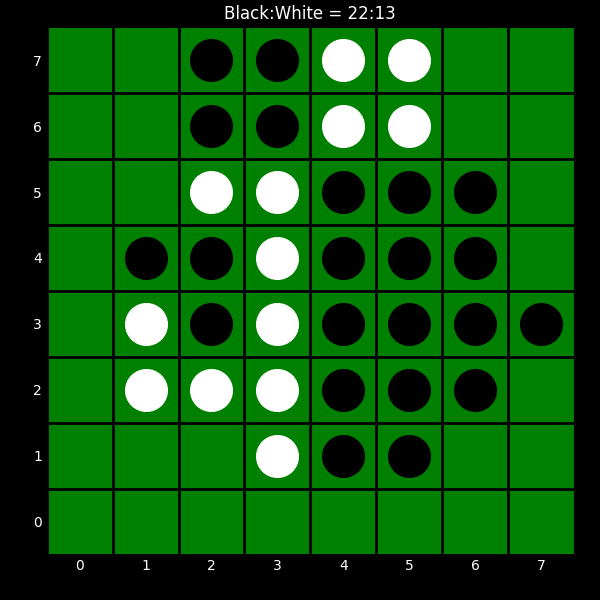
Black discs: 22
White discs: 13